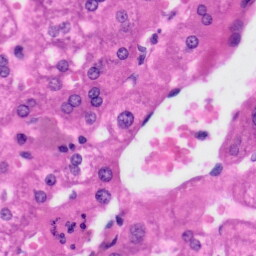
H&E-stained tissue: Liver